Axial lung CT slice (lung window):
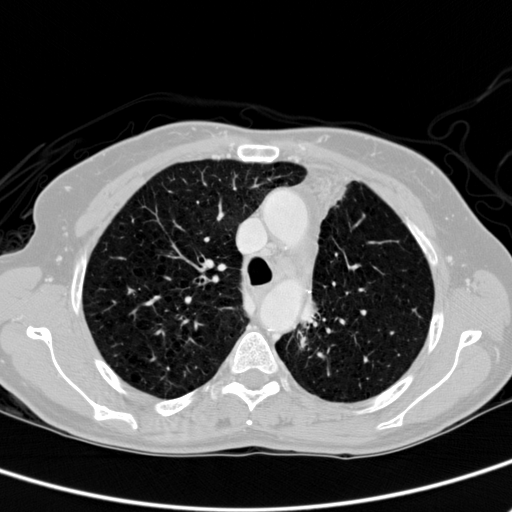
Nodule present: no